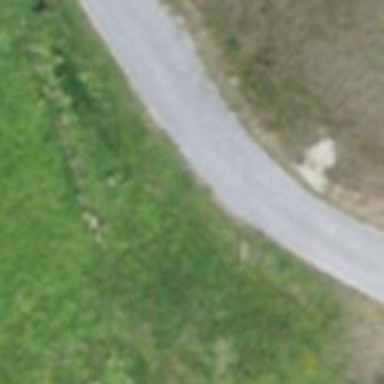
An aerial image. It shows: Unclassified road with asphalt surface.